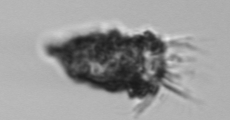
Label: Tintinnopsis